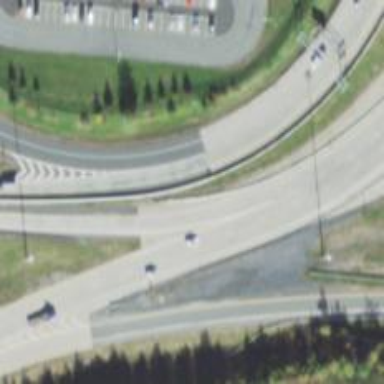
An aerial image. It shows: Asphalt motorway link.